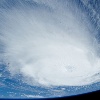
Label: cloud